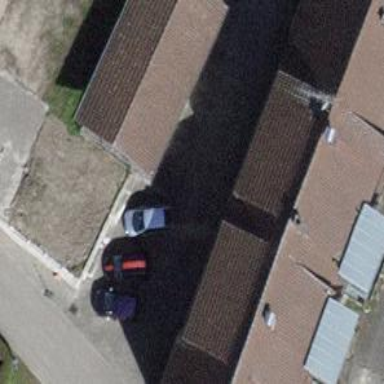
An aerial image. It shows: Group of garages.